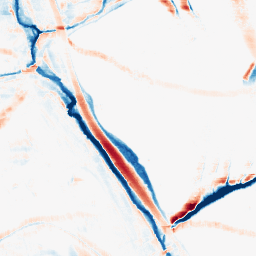
Category: morphological
Decomposition family: morphological_rect
Decomposition parameters: operation: average
width: 20
height: 10
Upsampling method: sinc_hamming
Upsampling parameters: scale: 2
kernel_size: 8
Upsampling scale: 2